Field crop: maize
Growth stage: 2
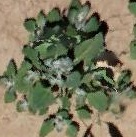
Species: chenopodium